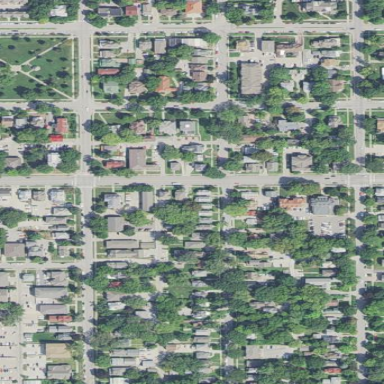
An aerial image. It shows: Residential area within historic district.